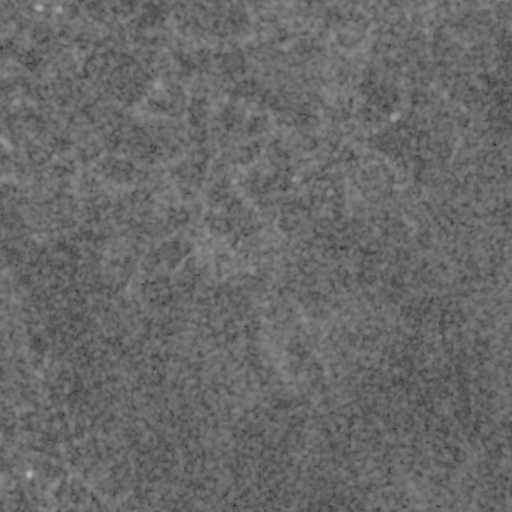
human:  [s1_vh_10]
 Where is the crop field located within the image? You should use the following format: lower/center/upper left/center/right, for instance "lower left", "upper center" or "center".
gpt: The crop field is located in the upper left of the image.
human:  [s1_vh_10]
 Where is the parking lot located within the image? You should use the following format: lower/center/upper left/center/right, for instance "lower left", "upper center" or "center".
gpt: The parking lot is located in the center left of the image.
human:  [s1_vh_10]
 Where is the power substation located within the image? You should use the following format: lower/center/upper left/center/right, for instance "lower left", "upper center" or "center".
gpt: The power substation is located in the center left of the image.
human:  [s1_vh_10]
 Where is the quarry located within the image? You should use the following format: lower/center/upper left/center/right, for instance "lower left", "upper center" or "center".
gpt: There is no quarry in the image.

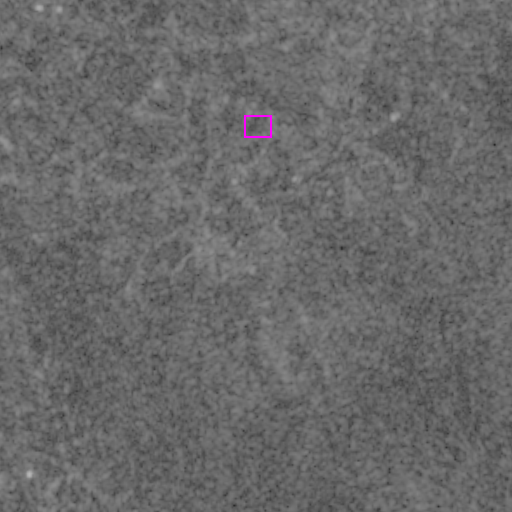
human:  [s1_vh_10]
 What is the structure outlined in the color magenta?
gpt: The structure outlined in magenta is a crop field.
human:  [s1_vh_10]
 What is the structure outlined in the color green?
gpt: There is no green outline.